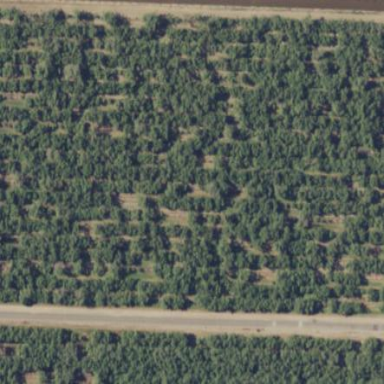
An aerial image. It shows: Orchard filled with almond trees.